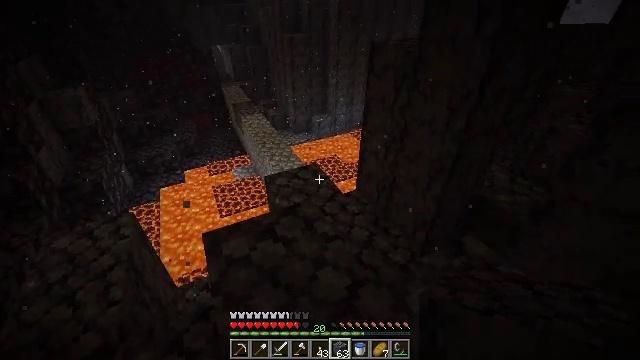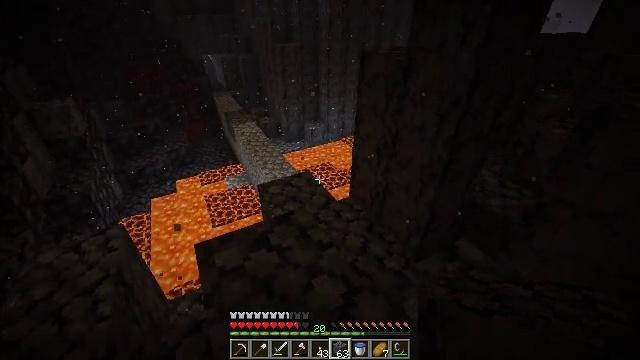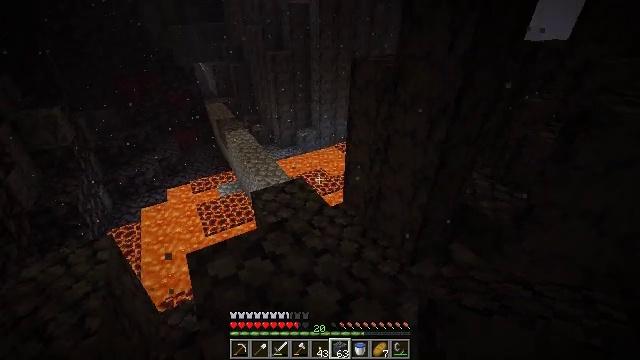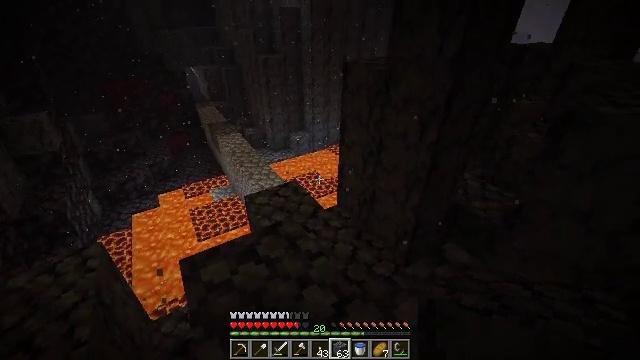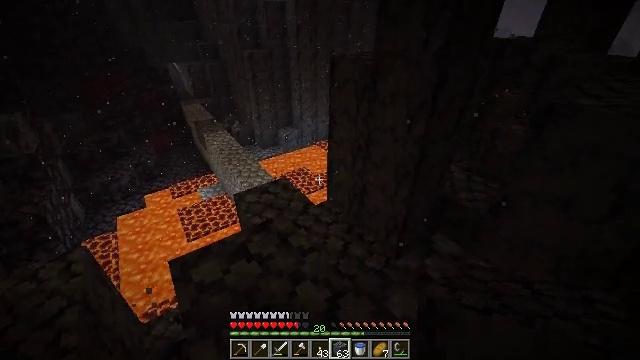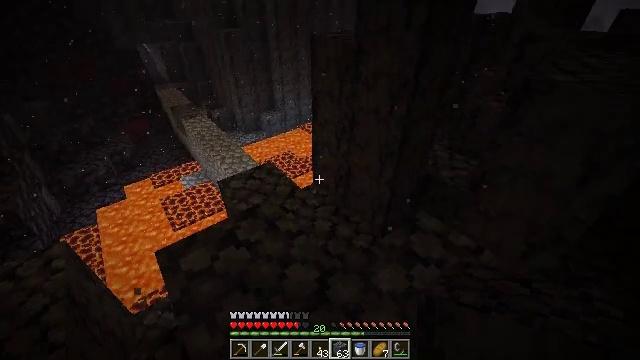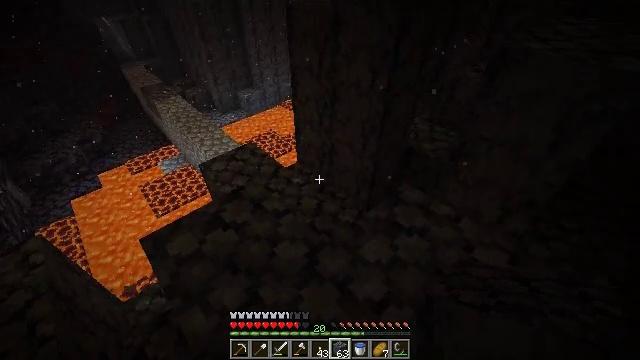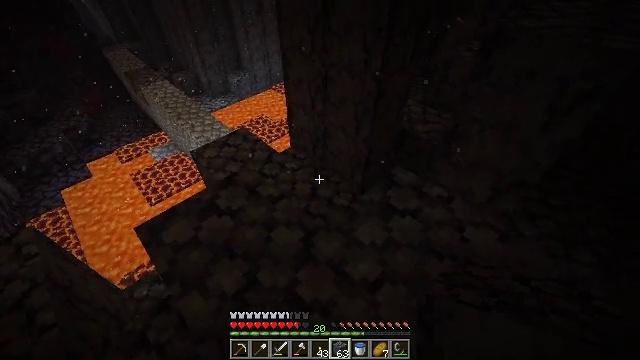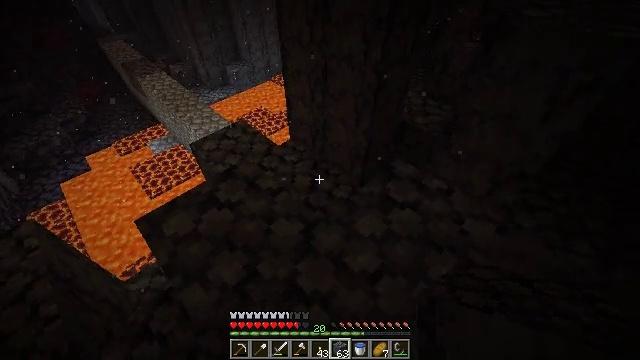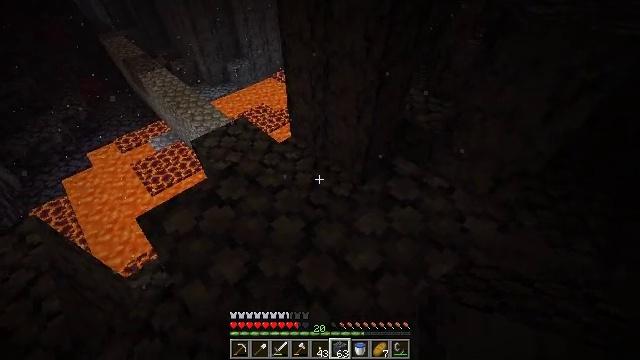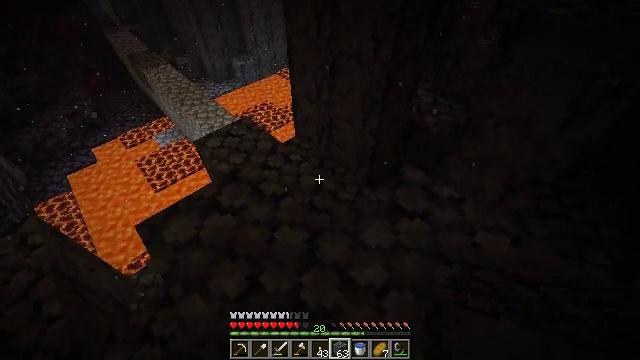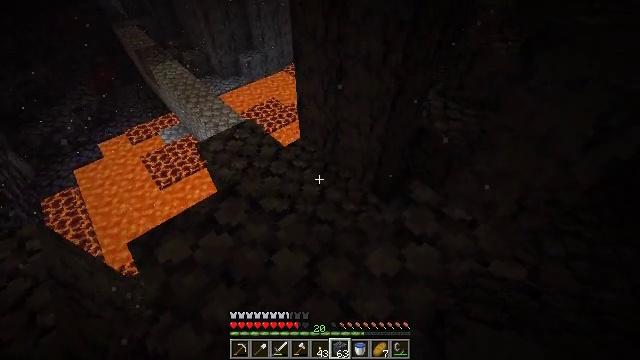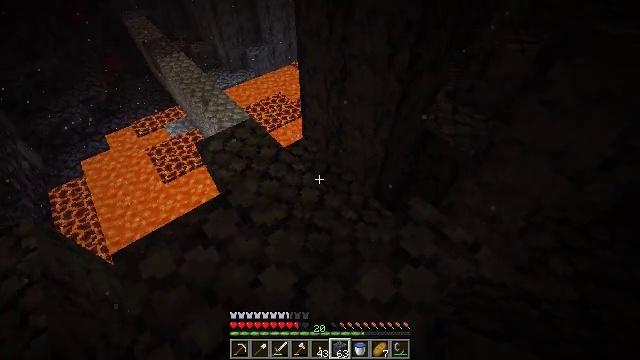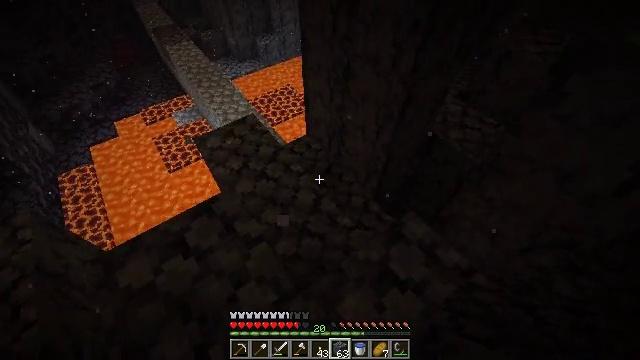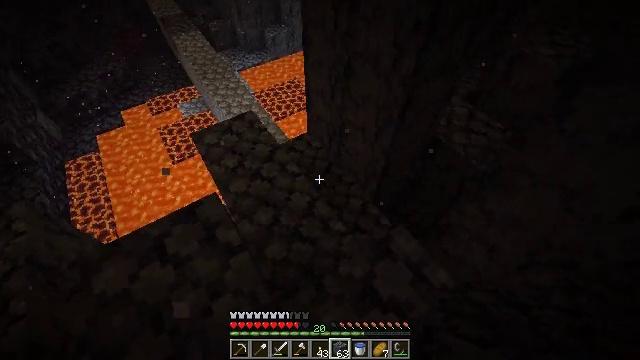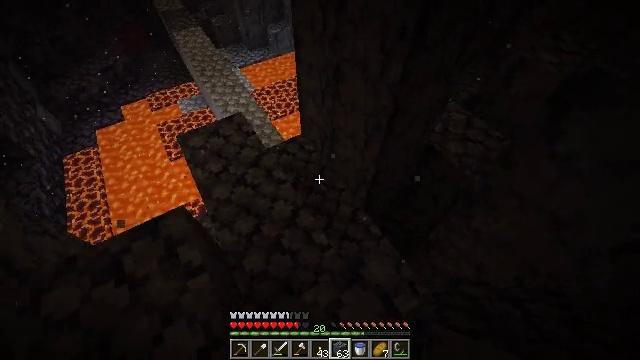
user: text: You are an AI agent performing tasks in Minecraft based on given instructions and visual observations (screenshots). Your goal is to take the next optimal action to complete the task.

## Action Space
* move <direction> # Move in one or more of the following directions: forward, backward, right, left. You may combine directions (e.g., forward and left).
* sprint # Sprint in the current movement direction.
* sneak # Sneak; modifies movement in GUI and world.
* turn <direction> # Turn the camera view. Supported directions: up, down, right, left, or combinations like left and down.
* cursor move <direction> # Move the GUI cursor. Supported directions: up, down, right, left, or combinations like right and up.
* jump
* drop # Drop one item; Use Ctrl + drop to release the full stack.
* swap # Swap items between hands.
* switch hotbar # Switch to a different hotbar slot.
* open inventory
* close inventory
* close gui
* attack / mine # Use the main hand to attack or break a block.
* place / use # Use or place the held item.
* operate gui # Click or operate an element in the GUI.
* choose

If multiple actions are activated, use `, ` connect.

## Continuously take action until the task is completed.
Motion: motion action
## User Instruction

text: Get some blackstone from the ground.
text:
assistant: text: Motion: turn right and up
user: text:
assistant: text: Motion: turn right and up
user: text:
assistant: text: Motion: turn right
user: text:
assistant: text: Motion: turn right
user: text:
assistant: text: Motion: turn right and down
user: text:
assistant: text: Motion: turn right and down
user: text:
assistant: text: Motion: turn right and down
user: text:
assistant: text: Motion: turn down
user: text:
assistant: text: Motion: move forward
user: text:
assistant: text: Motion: move forward, turn left
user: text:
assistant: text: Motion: move forward and move right, turn left
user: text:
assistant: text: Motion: move forward and move right, turn left and down
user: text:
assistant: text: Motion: move forward and move right, turn left and down
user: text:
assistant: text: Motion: move forward and move right, turn left and down
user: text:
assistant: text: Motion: move forward and move right, turn left
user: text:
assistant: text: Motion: move forward, turn left
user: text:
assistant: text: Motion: turn left
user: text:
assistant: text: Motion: turn left
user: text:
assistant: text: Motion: turn left
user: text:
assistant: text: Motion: move forward, turn left
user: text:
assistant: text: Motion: move forward, turn left and up
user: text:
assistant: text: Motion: move forward
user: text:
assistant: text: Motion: move forward
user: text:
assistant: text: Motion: move forward
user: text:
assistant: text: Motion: move forward
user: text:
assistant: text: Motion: move forward, turn left
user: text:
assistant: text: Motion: move forward, turn left
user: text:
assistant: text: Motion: move forward, turn left
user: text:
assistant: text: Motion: move forward
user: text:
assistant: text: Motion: move forward